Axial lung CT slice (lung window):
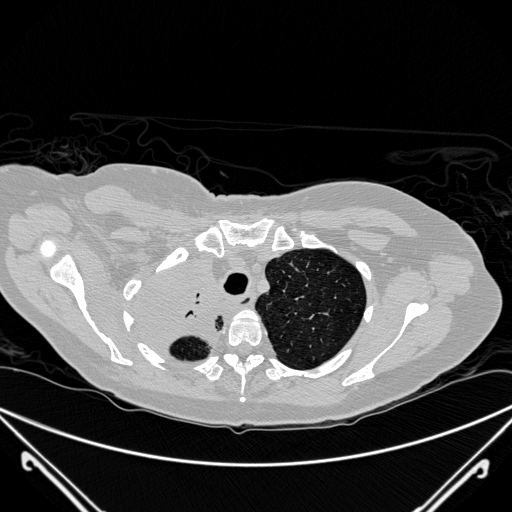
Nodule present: no